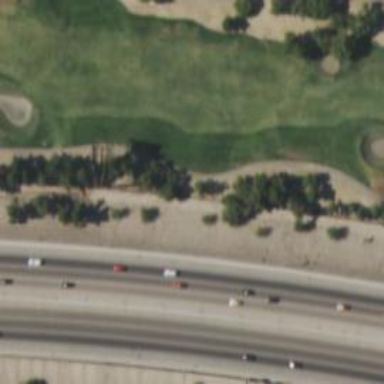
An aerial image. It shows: Asphalt path used as golf cart path.